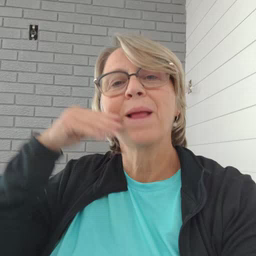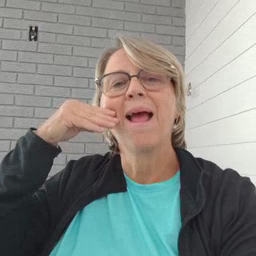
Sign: smile